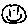
Label: smiley face